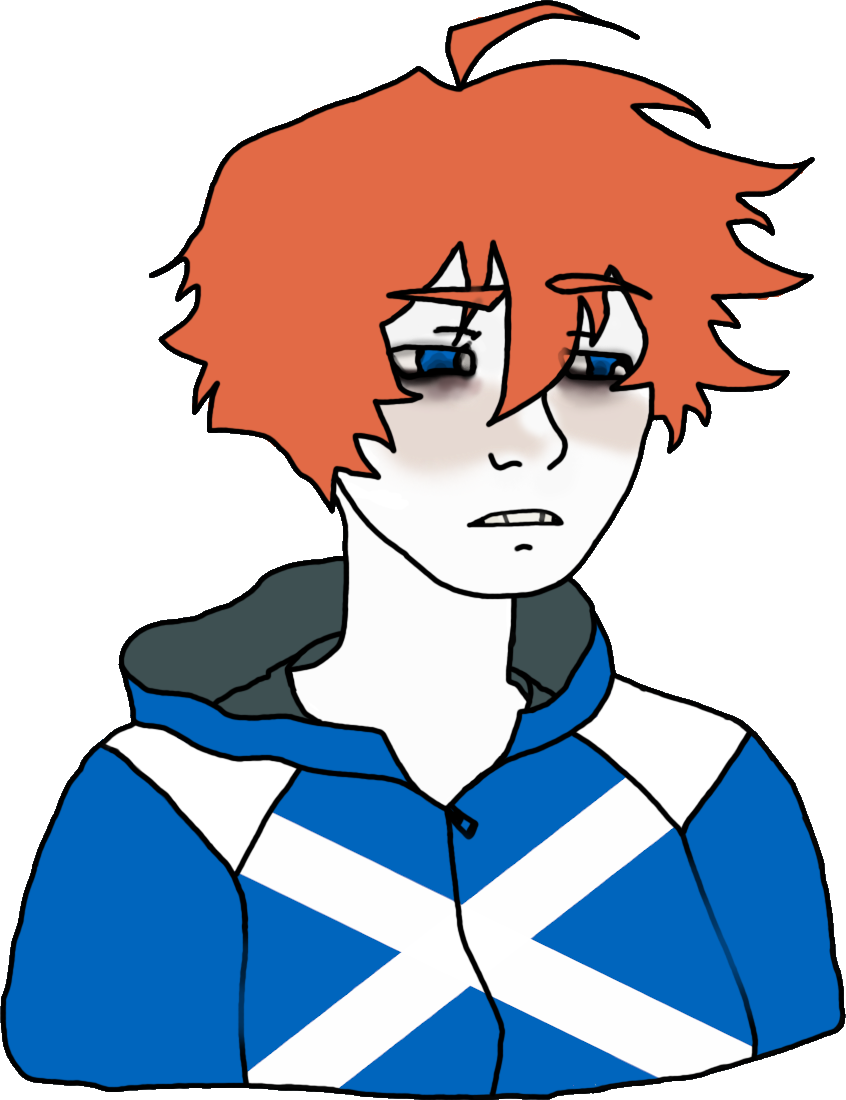
Label: 5_Twinkjak